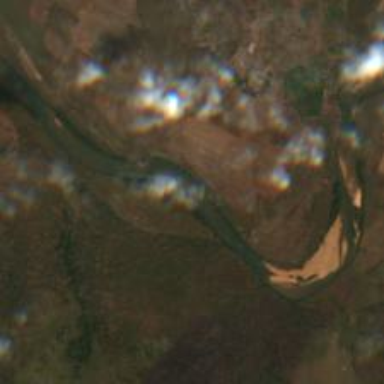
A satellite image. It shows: Beautiful river scene.